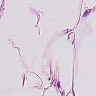
Metastatic tissue present: no